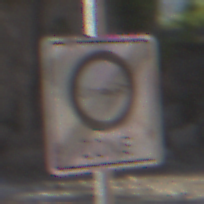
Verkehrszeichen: EndeUmweltzone
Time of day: MorningAfternoon
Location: Outdoor (Suburban)
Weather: PartlyCloudy
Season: NotSpecified
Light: Natural